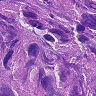
Metastatic tissue present: yes